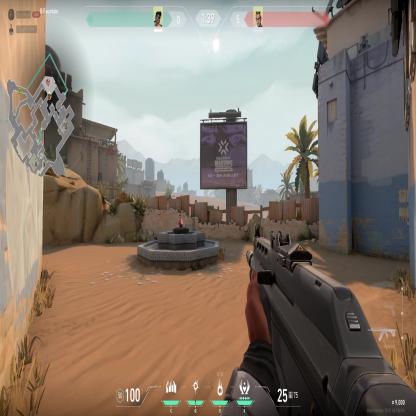
Label: enemy